Interaction volume radius: 5 \u00c5
Interaction volume height: 35 \u00c5
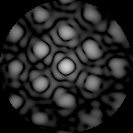
Disorder parameter: 0.2903